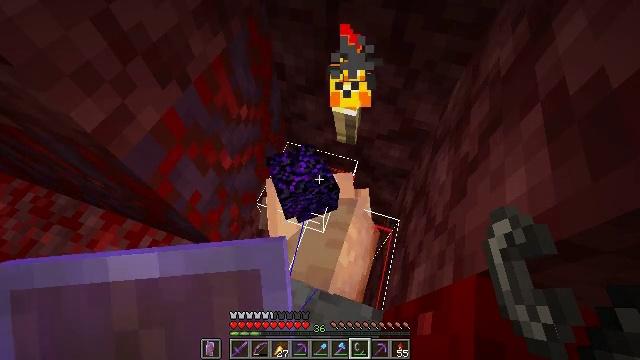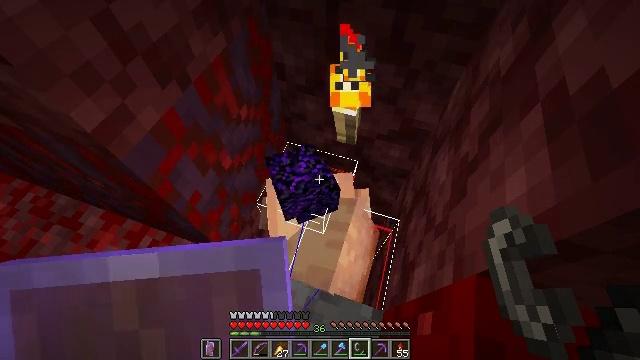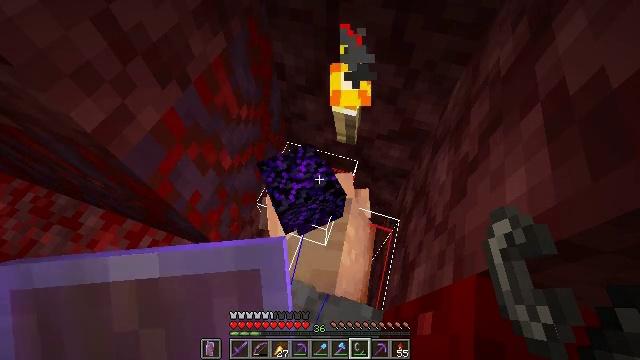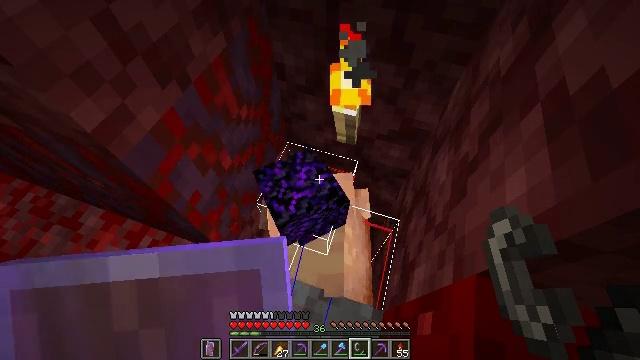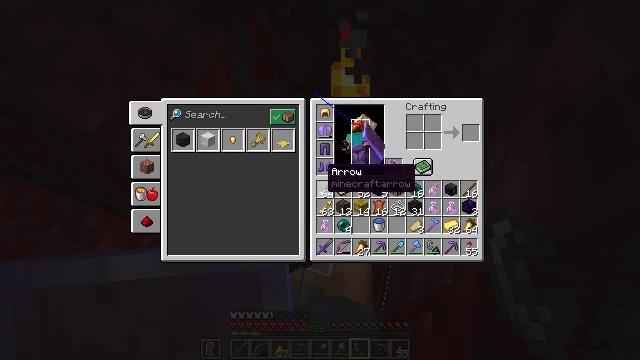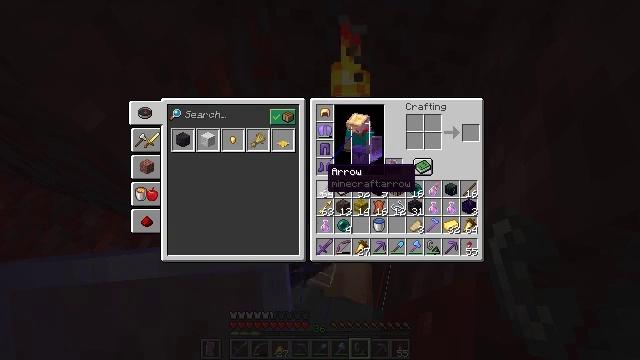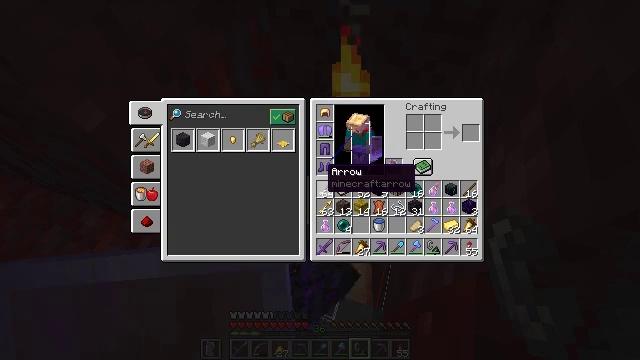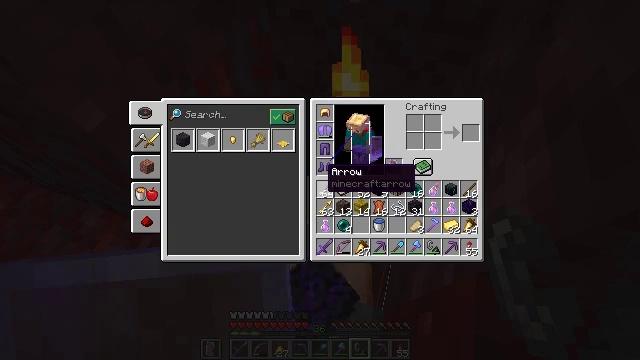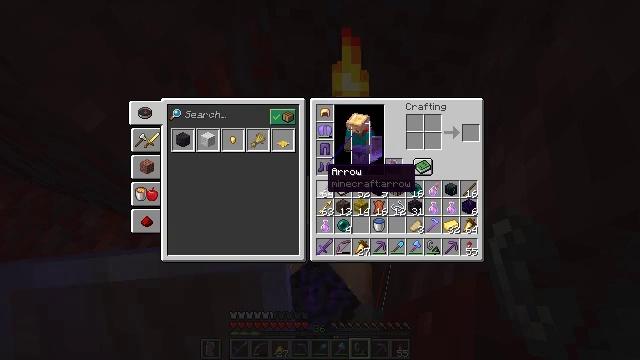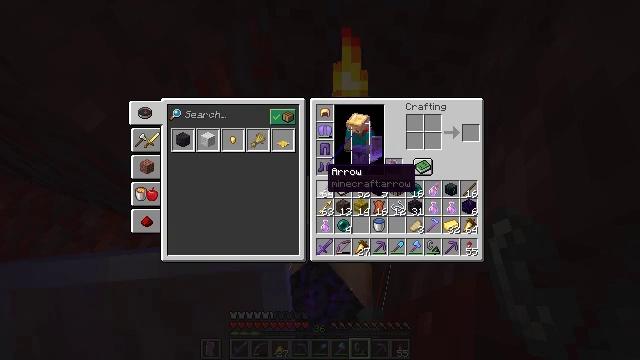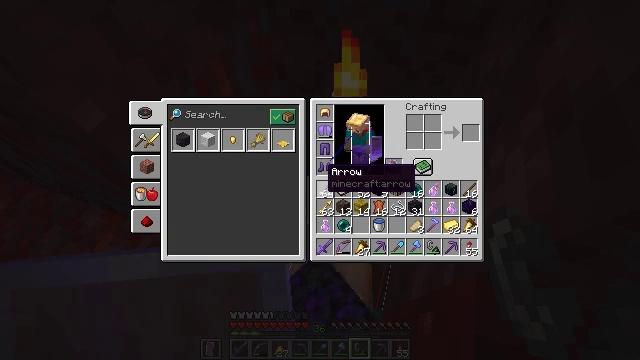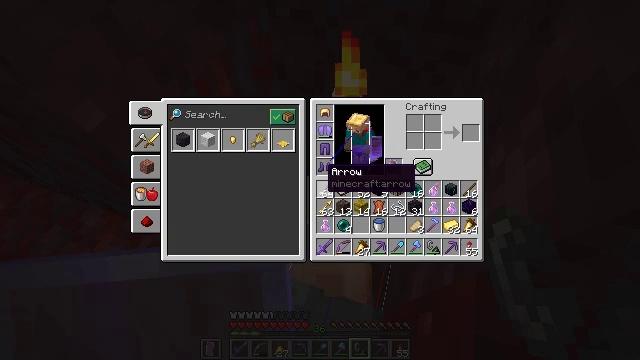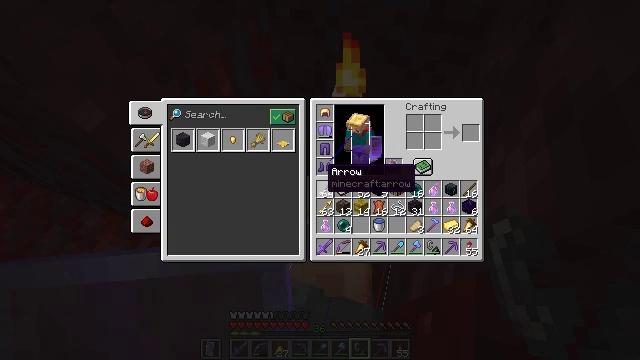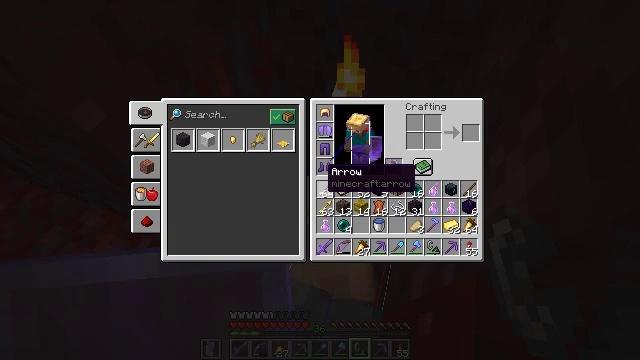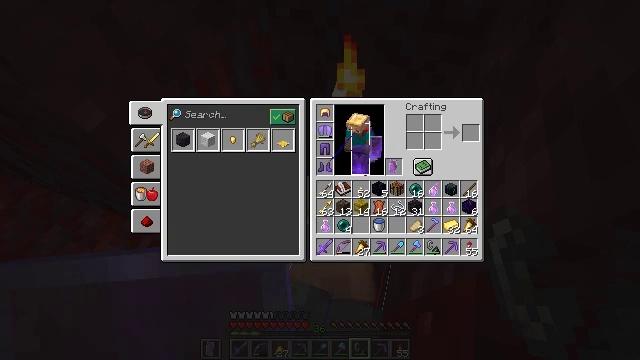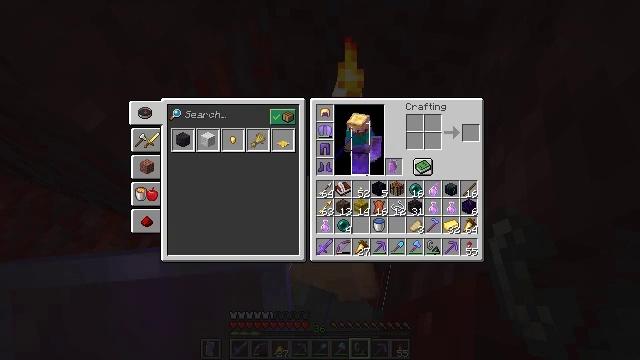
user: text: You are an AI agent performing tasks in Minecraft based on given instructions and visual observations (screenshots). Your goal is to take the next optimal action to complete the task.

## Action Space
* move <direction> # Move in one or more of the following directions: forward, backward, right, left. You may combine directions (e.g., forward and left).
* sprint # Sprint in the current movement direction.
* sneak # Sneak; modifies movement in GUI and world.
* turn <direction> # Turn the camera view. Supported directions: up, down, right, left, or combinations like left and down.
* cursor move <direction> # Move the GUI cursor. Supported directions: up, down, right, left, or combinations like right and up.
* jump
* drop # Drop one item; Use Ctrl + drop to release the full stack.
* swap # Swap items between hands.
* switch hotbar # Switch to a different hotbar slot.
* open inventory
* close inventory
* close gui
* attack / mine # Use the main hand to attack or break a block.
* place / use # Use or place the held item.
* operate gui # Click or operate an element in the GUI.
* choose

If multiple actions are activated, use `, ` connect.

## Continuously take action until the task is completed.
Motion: motion action
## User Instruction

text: Drop a fire charge.
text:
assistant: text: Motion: no_op
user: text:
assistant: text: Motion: no_op
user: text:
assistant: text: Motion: no_op
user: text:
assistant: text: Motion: close inventory
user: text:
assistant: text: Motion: close inventory
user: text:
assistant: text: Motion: close inventory
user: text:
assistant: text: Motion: open gui
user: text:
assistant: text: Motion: no_op
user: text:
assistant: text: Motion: no_op
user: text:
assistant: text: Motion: no_op
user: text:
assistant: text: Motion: no_op
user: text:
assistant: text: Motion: no_op
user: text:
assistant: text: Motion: no_op
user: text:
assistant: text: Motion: cursor move right
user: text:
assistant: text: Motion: cursor move right and up
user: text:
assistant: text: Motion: cursor move right
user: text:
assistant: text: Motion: no_op
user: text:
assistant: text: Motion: no_op
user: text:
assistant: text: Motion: no_op
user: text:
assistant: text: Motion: no_op
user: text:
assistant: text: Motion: no_op
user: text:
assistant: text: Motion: no_op
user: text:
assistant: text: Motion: no_op
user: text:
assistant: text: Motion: no_op
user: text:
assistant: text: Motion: no_op
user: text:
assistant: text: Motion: no_op
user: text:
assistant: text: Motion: no_op
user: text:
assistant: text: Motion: no_op
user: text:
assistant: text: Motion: no_op
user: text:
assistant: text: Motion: no_op